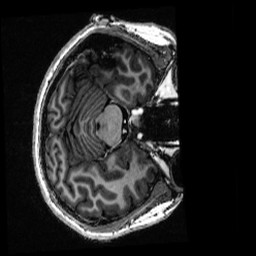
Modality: MP2RAGE
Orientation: axial
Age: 21
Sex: female
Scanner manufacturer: siemens
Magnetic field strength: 6.98 T
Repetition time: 6 s
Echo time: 0.00283 s